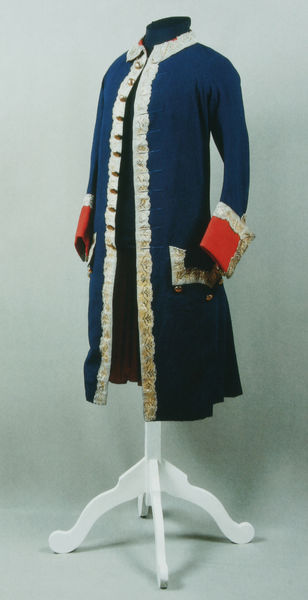
Titel: Uniform eines Offiziers der Leibgarde des Kavallerieregiments
Standort: St. Petersburg
Institution: Schloss Pawlowsk
Schlagwörter: blau, dunkel, mann, schatten, weiß, brust, frankreich, hell, holz, kleid, kleider, licht, schwarz, rot, mode, rock, jacke, kleidung, kragen, silber, ärmel, hals, herr, gewand, gold, kostüm, mantel, stickerei, stoff, stoffe, borte, knopf, schulter, schultern, alltag, leiste, modell, klein, rand, krieg, blue, fancy, kaiser, könig, red, velvet, white, bordüre, collar, dunkelblau, old, wall, verzierung, knöpfe, revers, krempe, foto, militär, uniform, soldat, napoleon, manschette, manschetten, tasche, armee, heer, puppe, tracht, aufschläge, stand, kleiderständer, ständer, besatz, america, livree, taschen, gewebe, textil, coat, buttons, revolution, aufschlag, jacket, preussen, revert, primärfarben, golf, british, infanterie, preussisch, grundfarben, schneiderei, pocket, galauniform, war, soldatenrock, aufgesetzt, hängt, knielang, ärmelaufschlag, goldknöpfe, aufgehangen, fack, justaucorps, sleeves, berittene, cuffs, pressisch gehrock, commodor, schneiderarbeit, eiste, sleeps